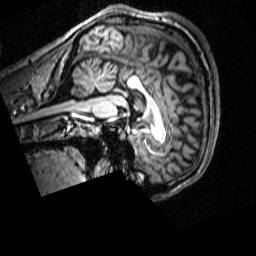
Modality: T1w
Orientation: sagittal